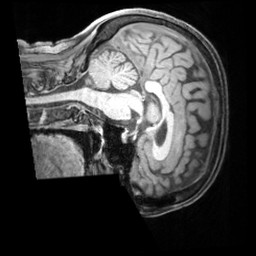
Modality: T1w
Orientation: sagittal
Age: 62
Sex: female
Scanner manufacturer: siemens
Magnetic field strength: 3 T
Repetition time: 1.97 s
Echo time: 0.00206 s